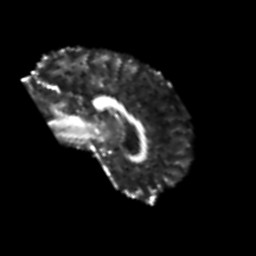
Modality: FA
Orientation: sagittal
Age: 60
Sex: male
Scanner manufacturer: siemens
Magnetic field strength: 3 T
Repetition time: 6.1 s
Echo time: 0.101 s